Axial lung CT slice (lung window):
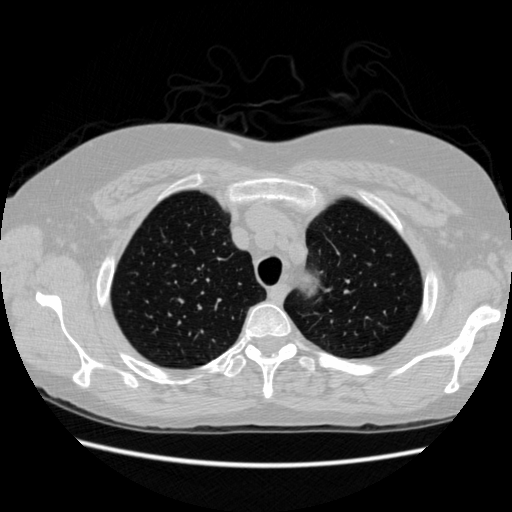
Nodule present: no